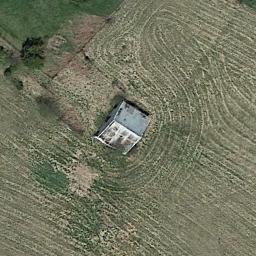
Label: sparse_residential